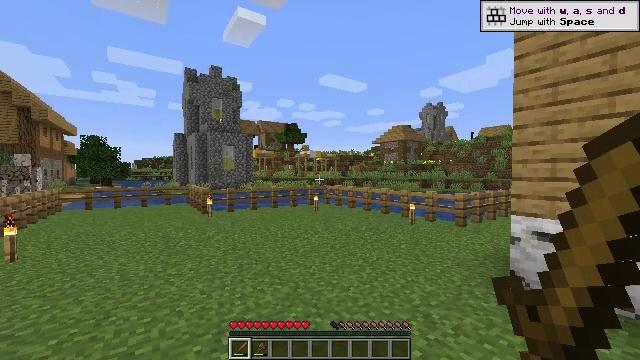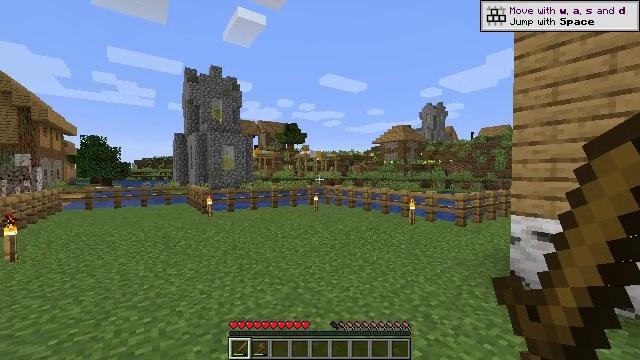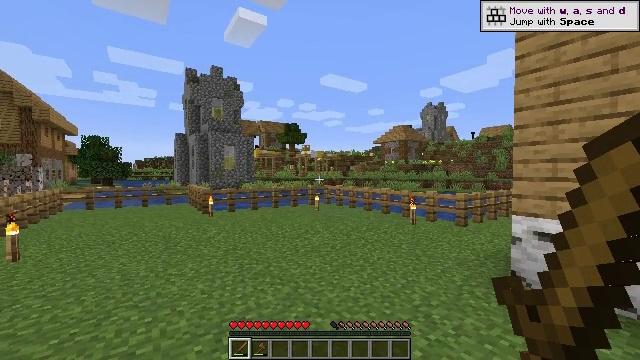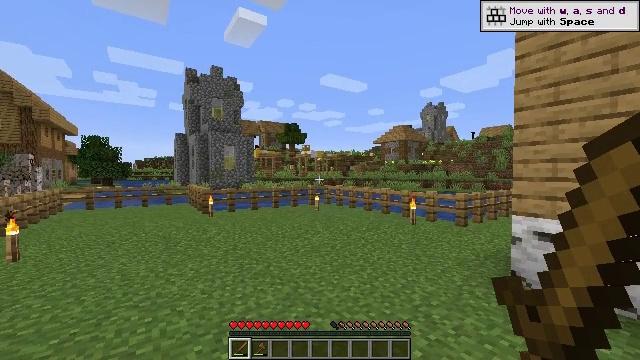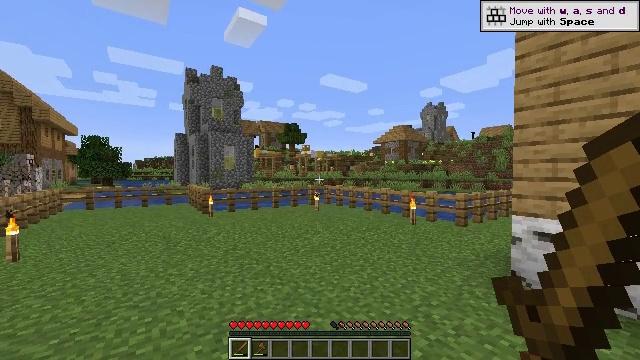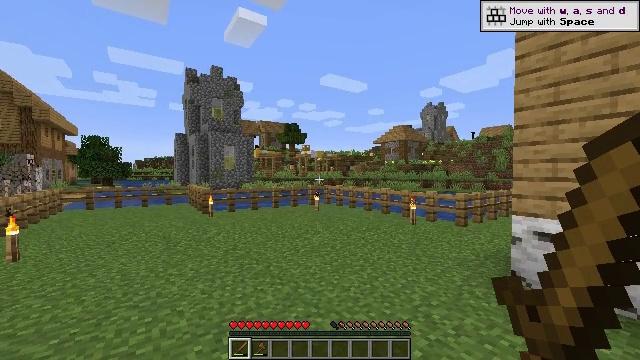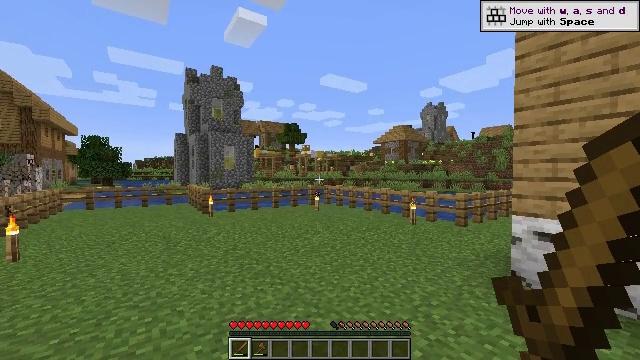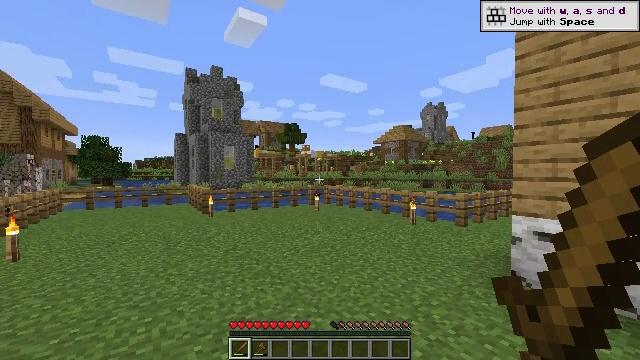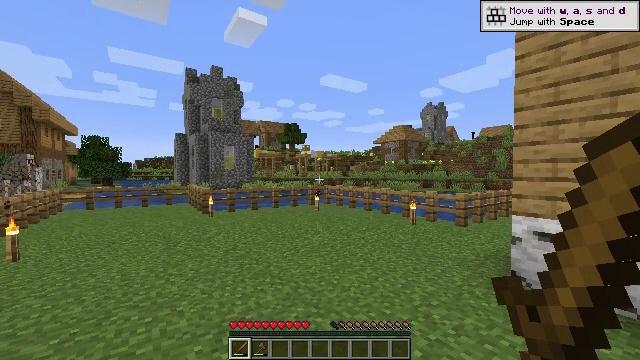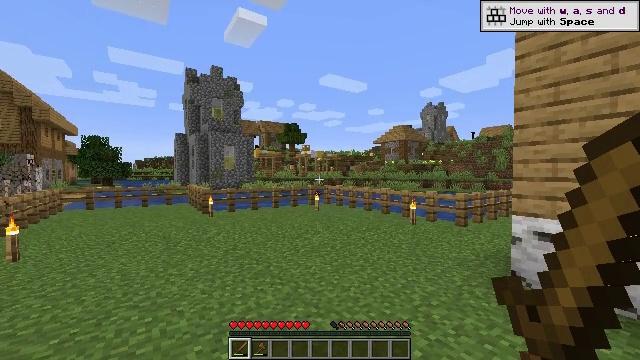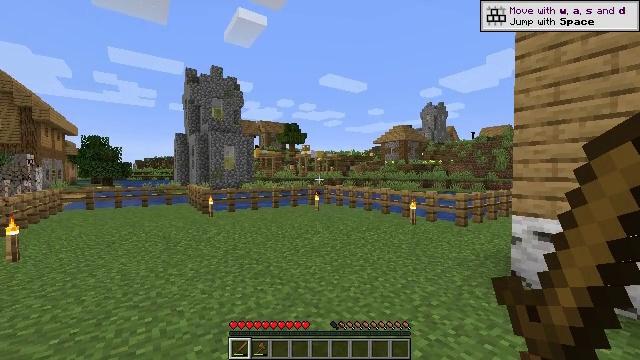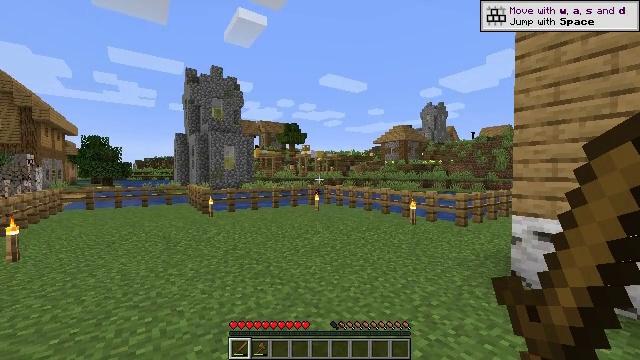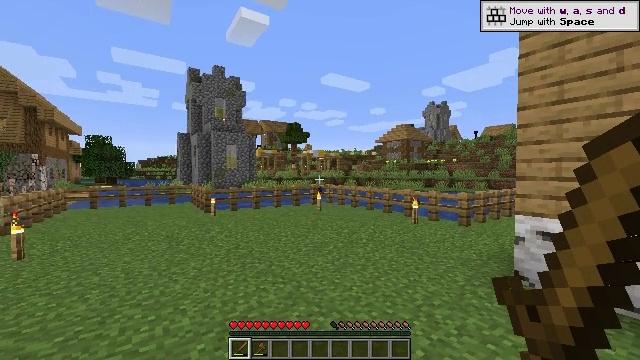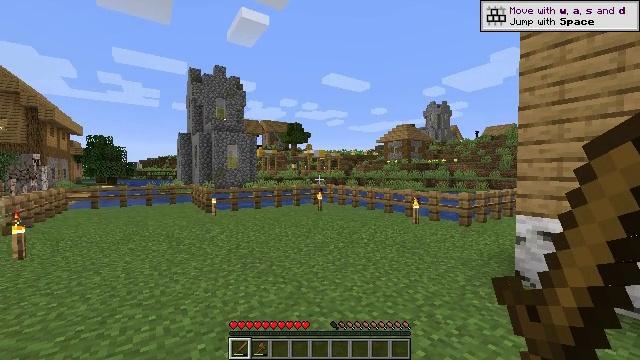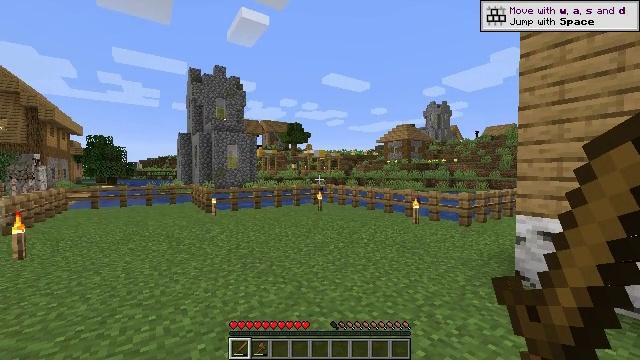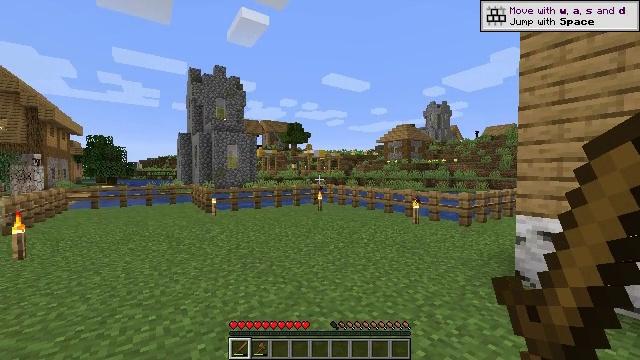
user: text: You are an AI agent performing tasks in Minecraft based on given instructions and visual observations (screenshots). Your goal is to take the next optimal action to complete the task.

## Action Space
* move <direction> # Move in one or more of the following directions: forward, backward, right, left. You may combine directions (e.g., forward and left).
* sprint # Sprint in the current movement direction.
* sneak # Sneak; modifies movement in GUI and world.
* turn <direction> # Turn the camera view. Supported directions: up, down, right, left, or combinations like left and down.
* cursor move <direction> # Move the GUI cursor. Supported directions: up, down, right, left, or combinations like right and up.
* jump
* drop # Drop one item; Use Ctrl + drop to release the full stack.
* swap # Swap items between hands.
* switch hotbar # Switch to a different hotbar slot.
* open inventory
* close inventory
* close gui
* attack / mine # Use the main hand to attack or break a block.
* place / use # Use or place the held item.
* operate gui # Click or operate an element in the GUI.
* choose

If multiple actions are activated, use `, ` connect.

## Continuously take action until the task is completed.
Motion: motion action
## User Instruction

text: Break the hay block to collect it.
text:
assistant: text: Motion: no_op
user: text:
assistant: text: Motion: no_op
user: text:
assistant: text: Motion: no_op
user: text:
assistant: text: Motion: no_op
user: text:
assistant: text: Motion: no_op
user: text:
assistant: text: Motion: no_op
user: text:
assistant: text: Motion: no_op
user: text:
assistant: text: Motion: no_op
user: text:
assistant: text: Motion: no_op
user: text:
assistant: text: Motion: no_op
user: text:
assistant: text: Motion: no_op
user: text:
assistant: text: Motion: no_op
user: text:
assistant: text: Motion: no_op
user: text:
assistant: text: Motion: no_op
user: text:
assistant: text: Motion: no_op
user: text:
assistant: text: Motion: no_op
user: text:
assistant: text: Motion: no_op
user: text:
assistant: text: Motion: no_op
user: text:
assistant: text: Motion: no_op
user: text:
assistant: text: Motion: no_op
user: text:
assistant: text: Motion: no_op
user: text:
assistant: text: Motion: no_op
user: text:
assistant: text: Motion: no_op
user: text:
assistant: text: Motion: no_op
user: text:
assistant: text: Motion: no_op
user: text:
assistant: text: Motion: no_op
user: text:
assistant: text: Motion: no_op
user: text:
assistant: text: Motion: no_op
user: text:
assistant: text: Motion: no_op
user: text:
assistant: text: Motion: no_op